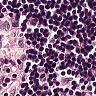
Metastatic tissue present: no